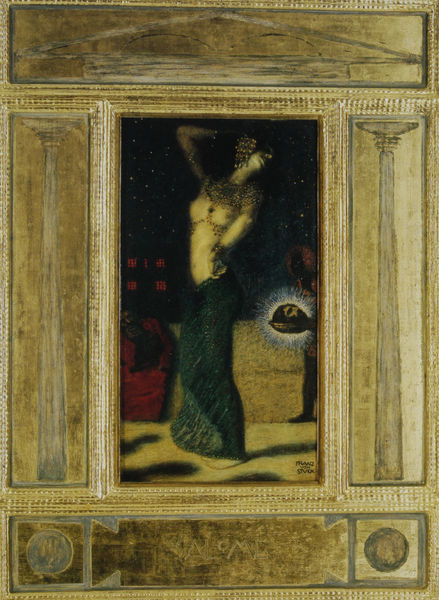
Titel: Salome
Künstler: Franz von Stuck
Standort: Zürich.
Institution: Sammlung Katharina Büttiker, Galerie Wühre 9-Art Deco
Schlagwörter: akt, blau, dunkel, fuß, gemälde, hand, haut, himmel, kopf, körper, mann, nackt, schatten, weiß, frauen, gelb, grün, menschen, mädchen, brust, busen, fenster, frau, haar, kleid, licht, nacht, schmuck, schwarz, säule, säulen, dame, rot, schleier, tuch, malerei, ornament, rock, symbolismus, tanz, arm, arme, diener, haupt, herodes, johannes, kragen, rahmen, salome, schale, schädel, schüssel, teller, tod, bild, goldrahmen, signatur, öl, boden, auge, gold, haare, pose, stoff, tanzen, tänzerin, kreis, deutschland, brüste, schrift, sofa, abstrakt, kette, giebel, ölgemälde, jugendstil, wandmalerei, bett, stuck, bauch, halbakt, klimt, exotik, leuchten, nacktheit, vergoldet, strahlen, sterne, kreise, kugel, kapitell, dreiecksgiebel, schein, armreif, bauchtanz, bauchtänzerin, blaugrün, heiliger, mohr, golden, blendarchiktektur, glühen, gustav, jugendstill, rocj, franz von stuck, franz stuck, ädikula, bacuh, barbusig, tabula, fremd, östtereich, auch, 1890, schatten tod, #licht, bauchtanzen, 1990, tavola, busen#